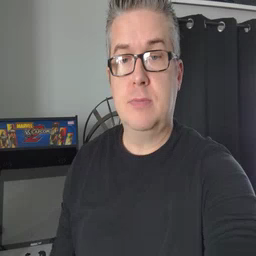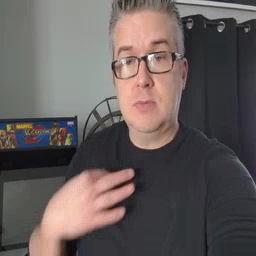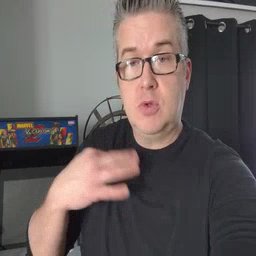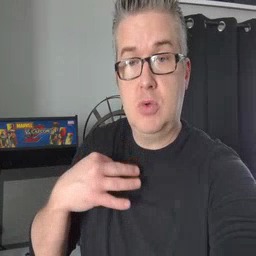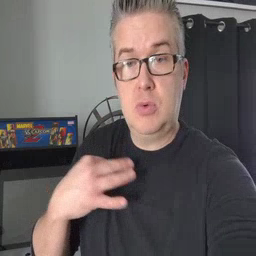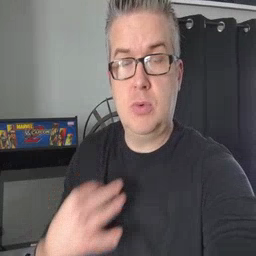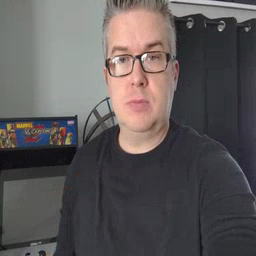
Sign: shirt